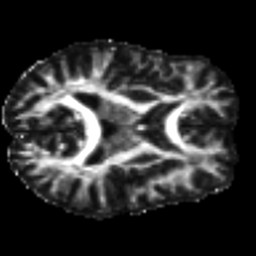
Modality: FA
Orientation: axial
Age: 29
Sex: male
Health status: ill
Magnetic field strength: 3 T
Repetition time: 9 s
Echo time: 0.093 s